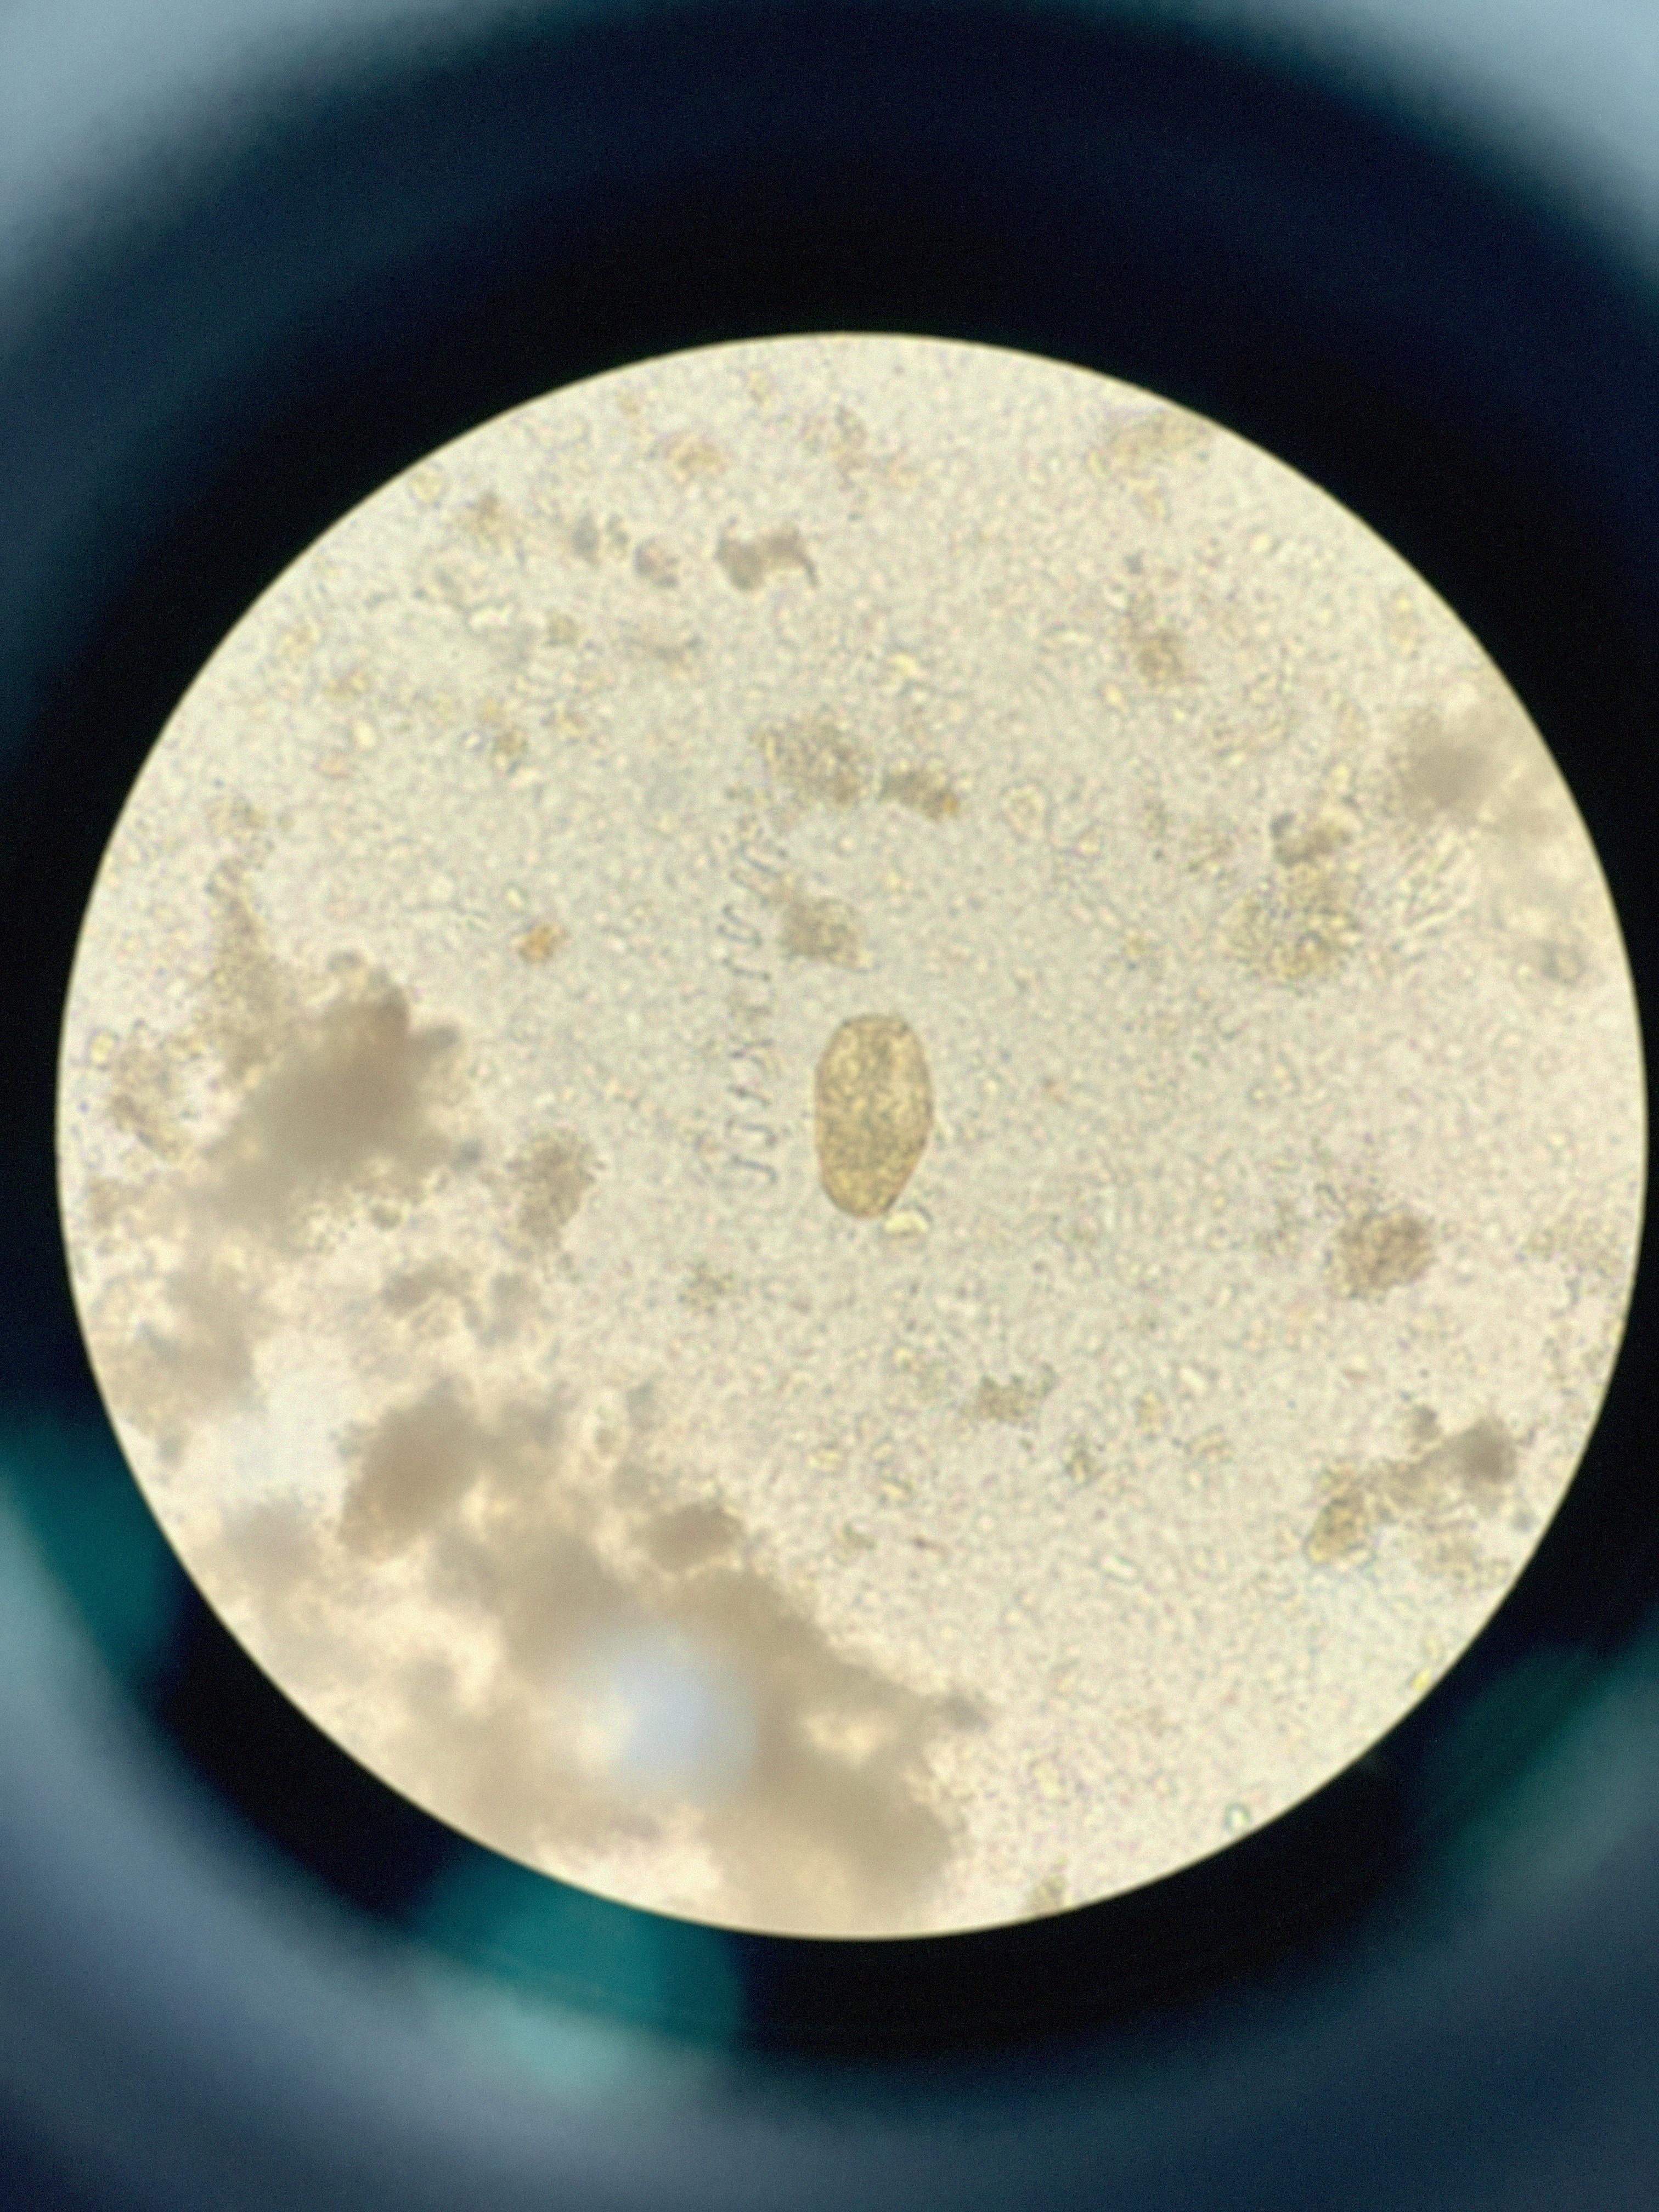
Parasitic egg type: Paragonimus spp